Question: I am making a javascript game, using canvas. I want to make a character(player) jump and land on the next coming log when the keyboard(37) is pressed. So, I tried to make an array containg y position of log when updated, and the player land on the y position of the log in the array in a regular sequence when the keyboard is pressed.
However, it works weird. The player doesn't land on the planned y position of the log, and sometimes suddenly moves to other position while jumping, and the player goes to y position without jumping when pressing keyboard first time(second time and after, it jumps well). I really don't know the reason for several days...Is there something wrong in the below code? How can I solve the problem?
This is a github address that includes all the files related game.
<URL>
Among them, RS_PlayGame.js is directly related with the jumping and landing.
RS_PlayGame.js
'''
function PlayGameState()
{
//player
this.sprPlayer = new SpriteAnimation(resourcePreLoader.GetImage("/.c9/img/game_player.png"), 125, 167, 4, 4);
this.x = 150;
this.y = 200;
this.Invalid();
this.isJumpingUp = false;
this.jumpPower = 0;
//log
this.imgShortlog1 = resourcePreLoader.GetImage("/.c9/img/game_shortlog.png");
this.imgShortlog2 = resourcePreLoader.GetImage("/.c9/img/game_shortlog.png");
this.imgShortlog3 = resourcePreLoader.GetImage("/.c9/img/game_shortlog.png");
//moving logs
this.posShortlog1 = 0+200;
this.speedShortlog1 = 7;
this.posShortlog2 = 315+200;
this.speedShortlog2 = 7;
this.posShortlog3 = 625+200;
this.speedShortlog3 = 7;
//default y position of log
this.y_log_position_Arr = new Array(3);
this.y_log_position_Arr[0] = 350;
this.y_log_position_Arr[1] = 300;
this.y_log_position_Arr[2] = 350;
//player position after jumping
this.afterjump_Arr = new Array();
this.afterjump_Arr[0] = 350;
this.afterjump_Arr[1] = 300;
this.afterjump_Arr[2] = 350;
this.i = 0;
}
PlayGameState.prototype.Render = function()
{
var theCanvas = document.getElementById("GameCanvas");
var Context = theCanvas.getContext("2d");
//drawing log
Context.drawImage(this.imgShortlog1, this.posShortlog1, this.y_log_position_Arr[0], 170, 32);
Context.drawImage(this.imgShortlog2, this.posShortlog2, this.y_log_position_Arr[1], 170, 32);
Context.drawImage(this.imgShortlog3, this.posShortlog3, this.y_log_position_Arr[2], 170, 32);
//drawing player
this.sprPlayer.Render(Context);
};
PlayGameState.prototype.Update = function()
{
this.sprPlayer.Update();
//moving log
this.posShortlog1 -= this.speedShortlog1;
this.posShortlog2 -= this.speedShortlog2;
this.posShortlog3 -= this.speedShortlog3;
if(this.posShortlog1 < -170)
{
this.posShortlog1 = 800;
var y_position_values_ud = [350, 300, 250];
var position_index_ud = getRandomInt(3);
var y_log_position_ud = y_position_values_ud[position_index_ud];
this.y_log_position_Arr[0] = y_log_position_ud;
this.afterjump_Arr.push(this.y_log_position_Arr[0]);
}
if(this.posShortlog2 < -170)
{
this.posShortlog2 = 800;
var y_position_values_ud = [350, 300, 250];
var position_index_ud = getRandomInt(3);
var y_log_position_ud = y_position_values_ud[position_index_ud];
this.y_log_position_Arr[1] = y_log_position_ud;
this.afterjump_Arr.push(this.y_log_position_Arr[1]);
}
if(this.posShortlog3 < -170)
{
this.posShortlog3 = 800;
var y_position_values_ud = [350, 300, 250];
var position_index_ud = getRandomInt(3);
var y_log_position_ud = y_position_values_ud[position_index_ud];
this.y_log_position_Arr[2] = y_log_position_ud;
this.afterjump_Arr.push(this.y_log_position_Arr[2]);
}
//keyboard control
if(this.isJumpingUp == false)
{
if(inputSystem.isKeyDown(37))
{
this.isJumpingUp = true;
this.jumpPower = -17;
this.i++;
}
}
else
{
this.y += this.jumpPower;
this.jumpPower += 1;
if(this.y >= this.afterjump_Arr[this.i]-150)
{
this.y = this.afterjump_Arr[this.i]-150;
this.isJumpingUp = false;
}
this.Invalid();
}
};
PlayGameState.prototype.Invalid = function()
{
this.sprPlayer.SetPosition(this.x, this.y);
};
//getting random number
function getRandomInt(num)
{
return Math.floor(Math.random() * num);
}
'''
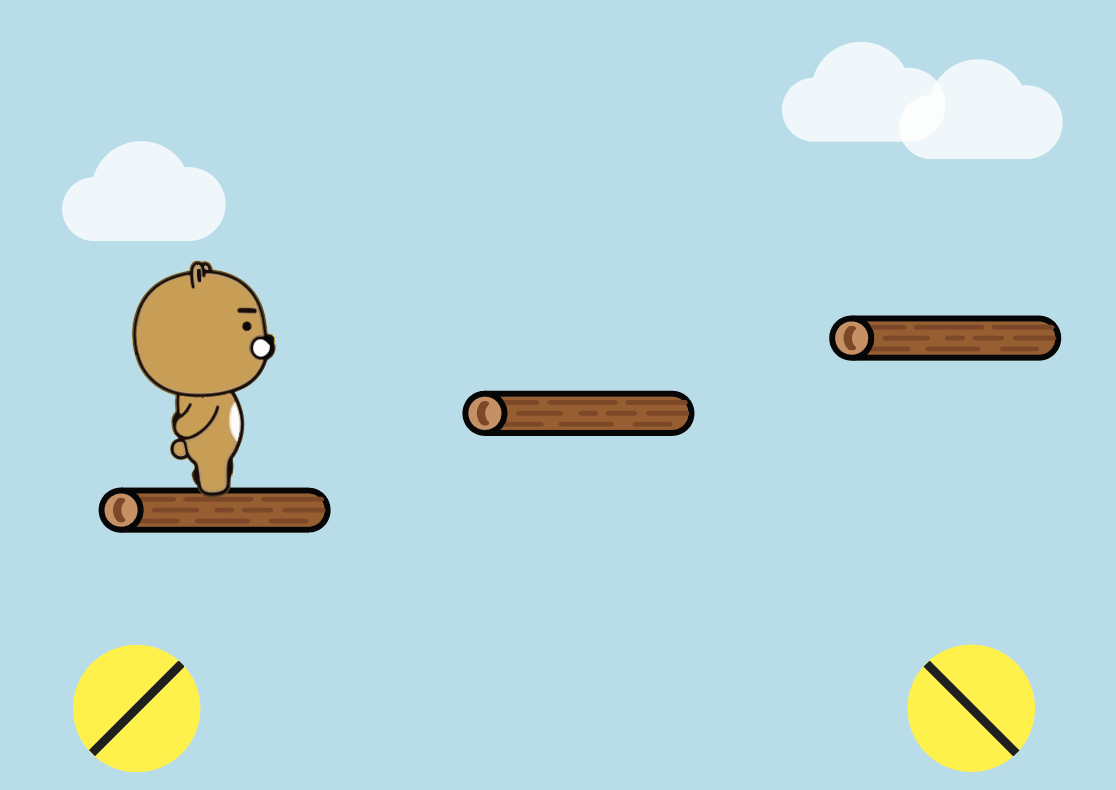
Answer: I forked your game on GitHub and tried to understand what you are doing.
The code is not easy to follow, you have a mix of Object Oriented and Functional programming, I removed a few of the game elements and slowed down the game to shows some debug info on how the player jumps, so right now my fork is technically just an animation with the player jumping:
<URL>
The reason why the player doesn't land on the log is on this line of code:
'''
if(this.y >= this.afterjump_Arr[1]-150)
{
this.y = this.afterjump_Arr[1]-150;
this.isJumpingUp = false;
}
'''
You are not comparing against the logs but a fixed variable, You could position the player to the right to give the illusion that it jumps on the right place, but you will not be able to move the player left or right with the keys, as soon as you let the player move horizontally this illusion show the real problem.
I recommend you to take some more courses on game development, that way you get a better understanding of collisions between game elements.